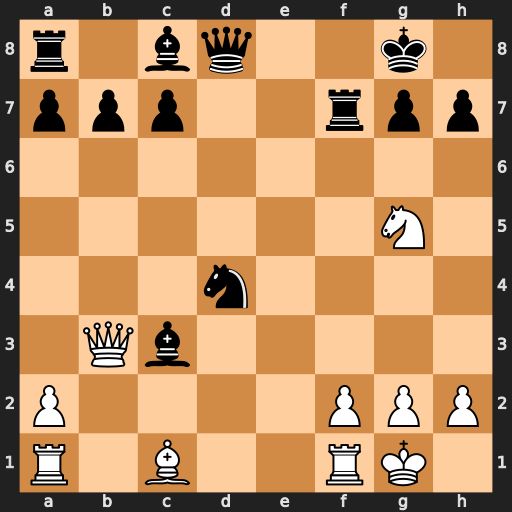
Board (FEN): r1bq2k1/ppp2rpp/8/6N1/3n4/1Qb5/P4PPP/R1B2RK1
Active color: w
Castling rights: -
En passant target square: -
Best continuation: Qxf7+ Kh8 Qh5